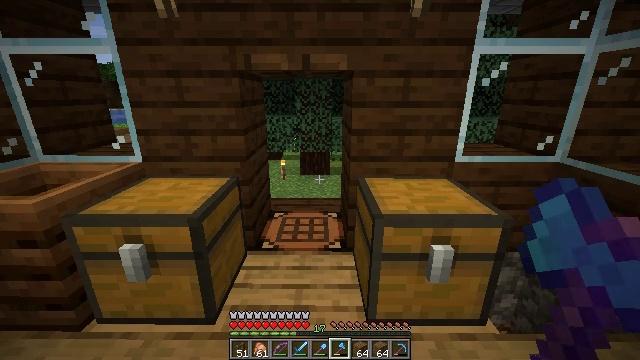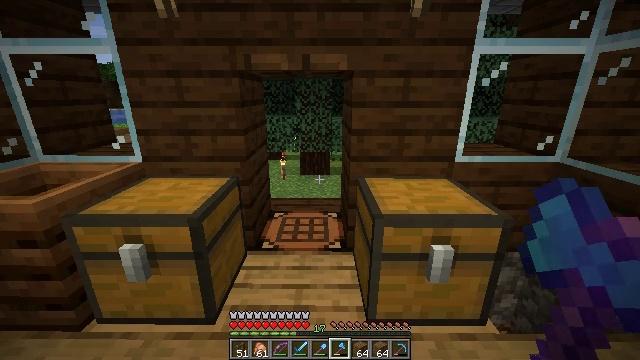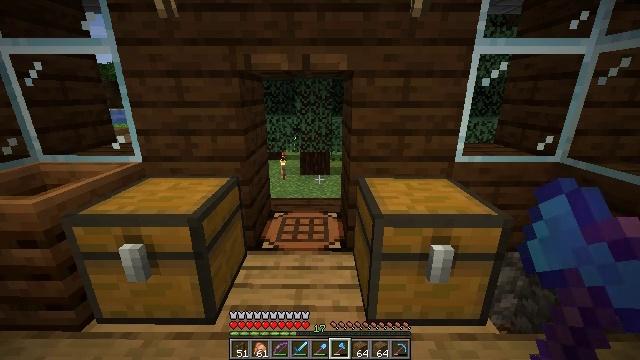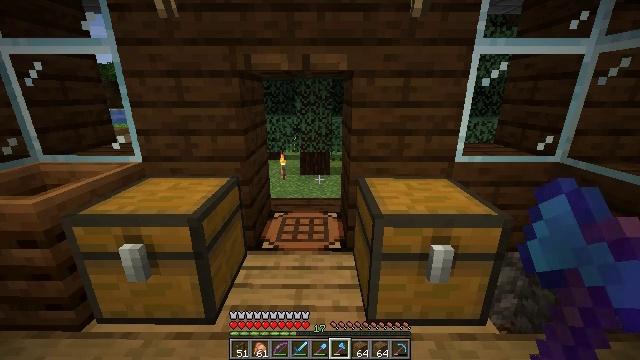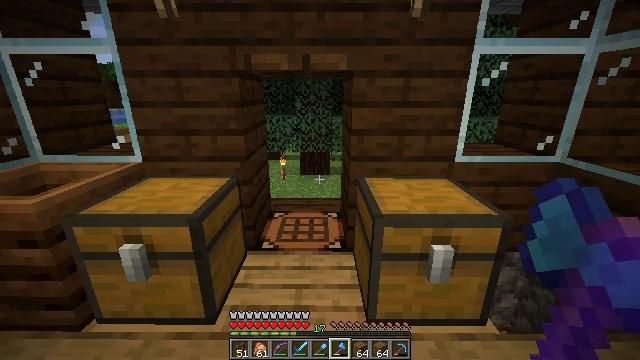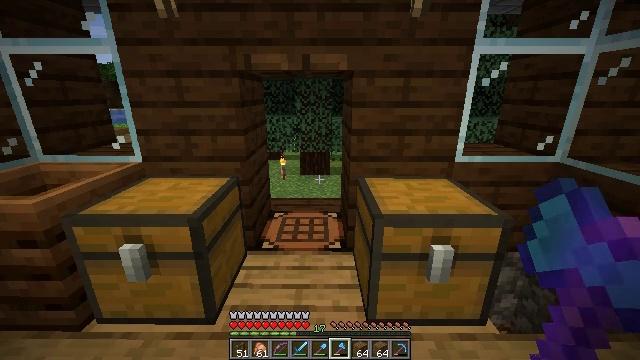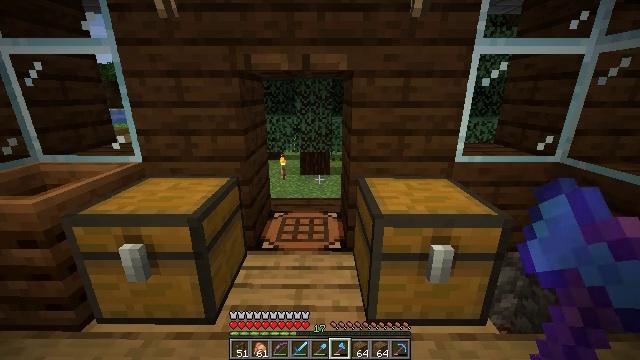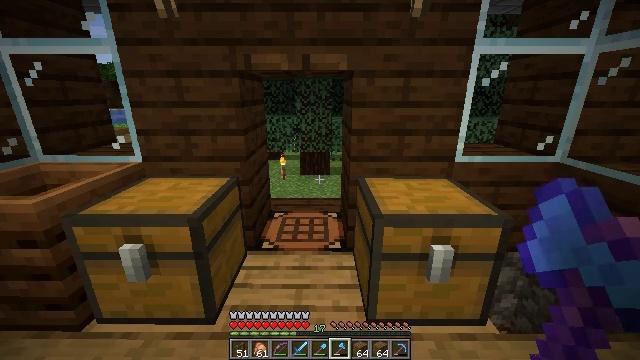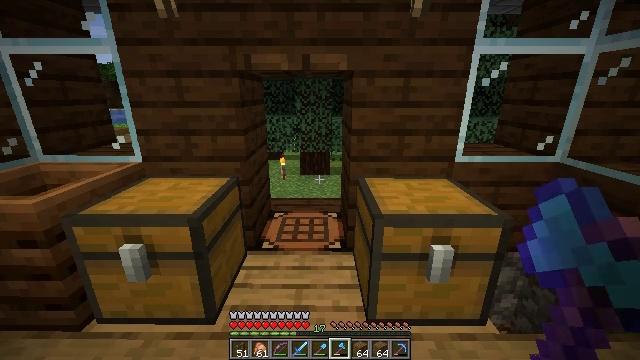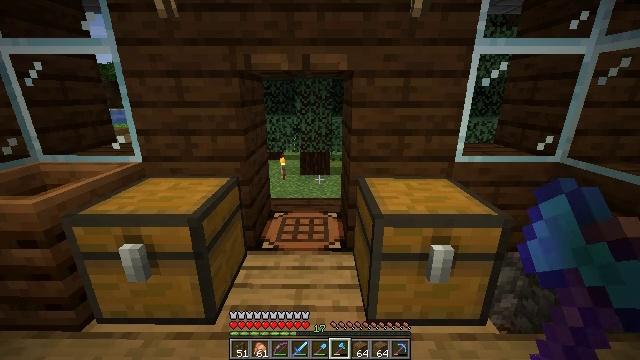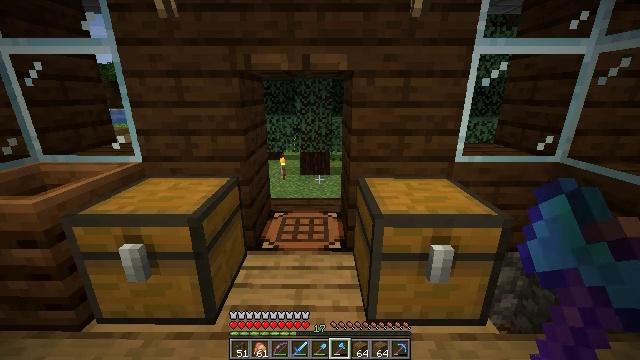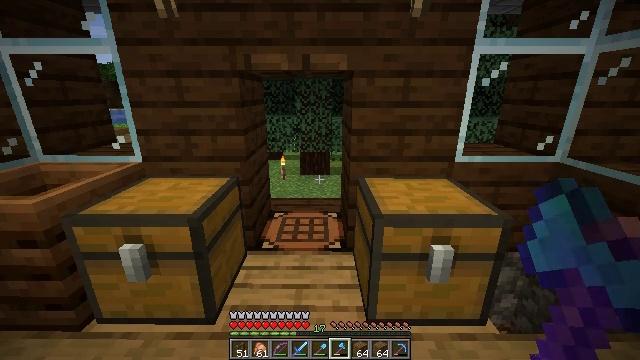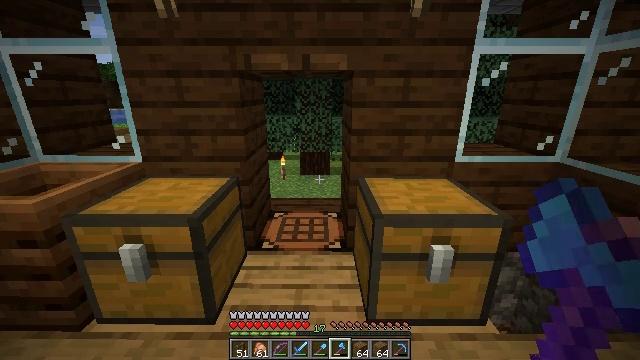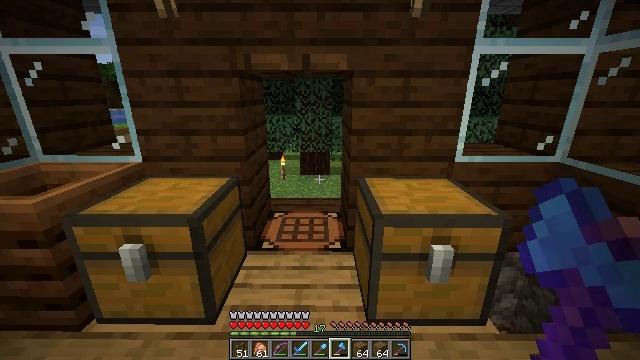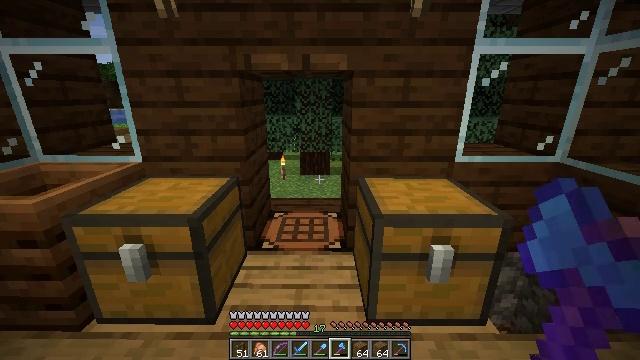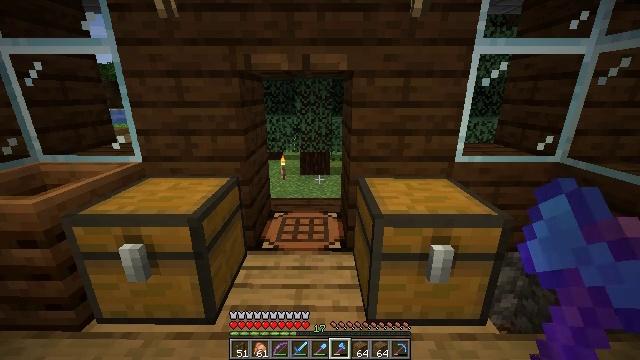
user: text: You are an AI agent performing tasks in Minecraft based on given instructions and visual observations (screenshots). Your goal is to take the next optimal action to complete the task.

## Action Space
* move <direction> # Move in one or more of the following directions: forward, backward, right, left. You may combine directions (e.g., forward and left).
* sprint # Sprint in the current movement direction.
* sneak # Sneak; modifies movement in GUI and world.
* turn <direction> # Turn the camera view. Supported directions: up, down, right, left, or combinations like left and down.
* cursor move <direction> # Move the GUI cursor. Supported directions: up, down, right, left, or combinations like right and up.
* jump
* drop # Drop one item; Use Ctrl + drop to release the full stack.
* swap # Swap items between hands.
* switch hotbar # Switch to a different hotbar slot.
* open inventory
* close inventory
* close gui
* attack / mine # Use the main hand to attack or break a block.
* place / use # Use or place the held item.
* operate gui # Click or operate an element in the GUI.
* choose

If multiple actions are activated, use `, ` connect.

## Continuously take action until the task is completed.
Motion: motion action
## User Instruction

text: Remove the spruce fence from the structure.
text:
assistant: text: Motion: no_op
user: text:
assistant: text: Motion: no_op
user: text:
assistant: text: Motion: no_op
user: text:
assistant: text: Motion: no_op
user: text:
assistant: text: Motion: no_op
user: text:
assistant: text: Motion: no_op
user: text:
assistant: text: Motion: no_op
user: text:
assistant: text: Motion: no_op
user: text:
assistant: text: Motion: no_op
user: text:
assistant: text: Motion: no_op
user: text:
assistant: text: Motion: no_op
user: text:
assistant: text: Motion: no_op
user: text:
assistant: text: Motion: no_op
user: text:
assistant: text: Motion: no_op
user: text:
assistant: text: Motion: no_op
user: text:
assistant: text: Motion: no_op
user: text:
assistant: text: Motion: no_op
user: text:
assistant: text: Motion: no_op
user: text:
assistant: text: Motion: no_op
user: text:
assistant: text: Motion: no_op
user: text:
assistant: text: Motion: no_op
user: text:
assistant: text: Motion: no_op
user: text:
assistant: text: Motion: no_op
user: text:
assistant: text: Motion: no_op
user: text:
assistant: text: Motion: no_op
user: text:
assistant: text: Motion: no_op
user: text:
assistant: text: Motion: no_op
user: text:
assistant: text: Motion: no_op
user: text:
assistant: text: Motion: no_op
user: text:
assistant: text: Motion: no_op